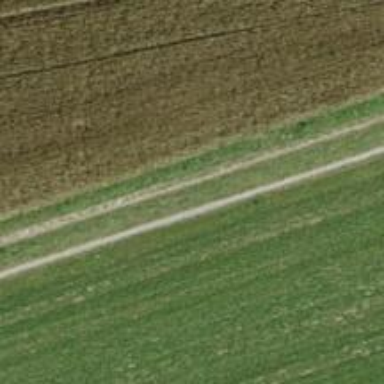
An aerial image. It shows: Grass track with grade3 tracktype.